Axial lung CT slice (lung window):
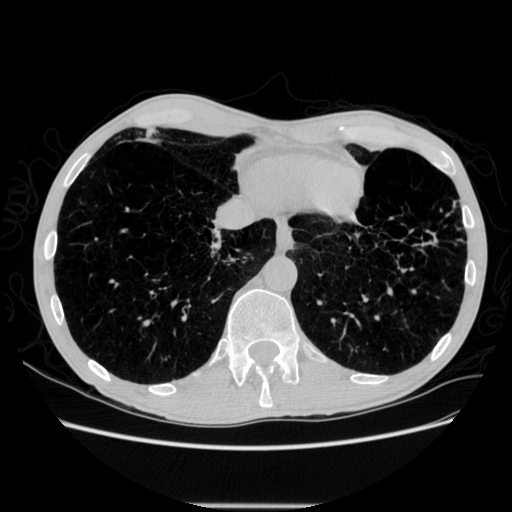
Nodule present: no